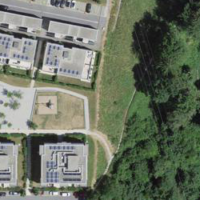
EUNIS habitat code: 24
Species observed at this site:
Dipsacus fullonum